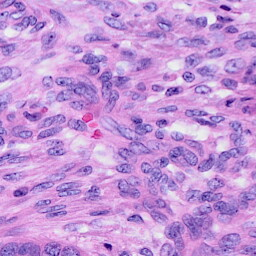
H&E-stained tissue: Ovarian